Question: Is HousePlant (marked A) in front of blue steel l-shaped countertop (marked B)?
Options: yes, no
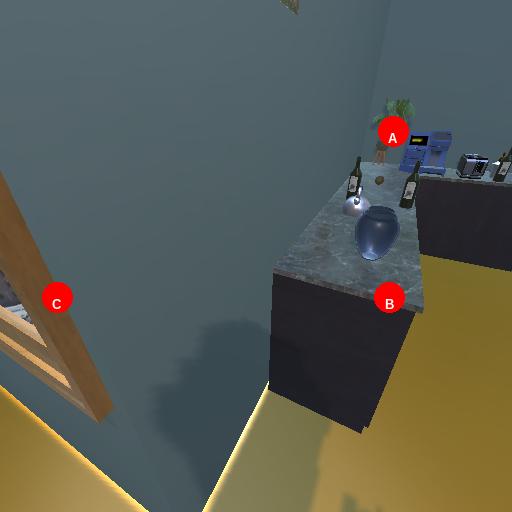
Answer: yes